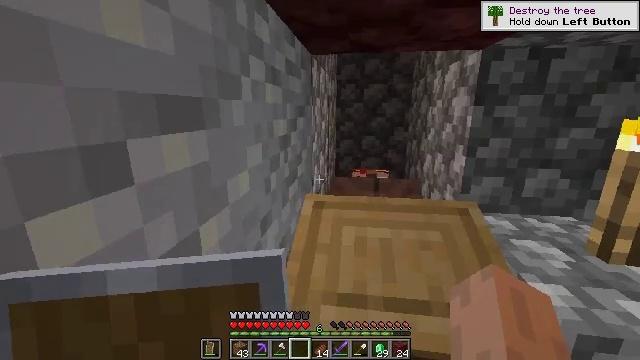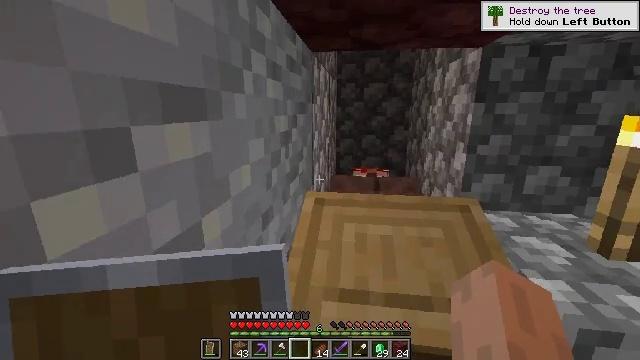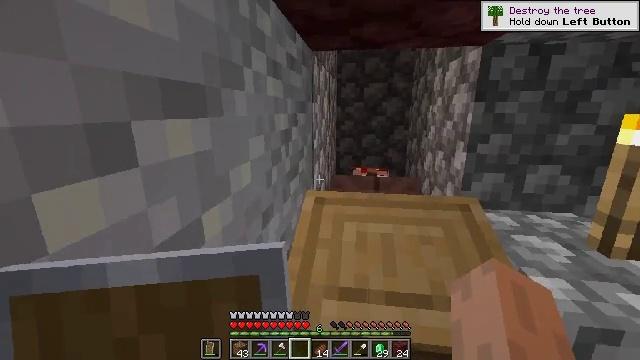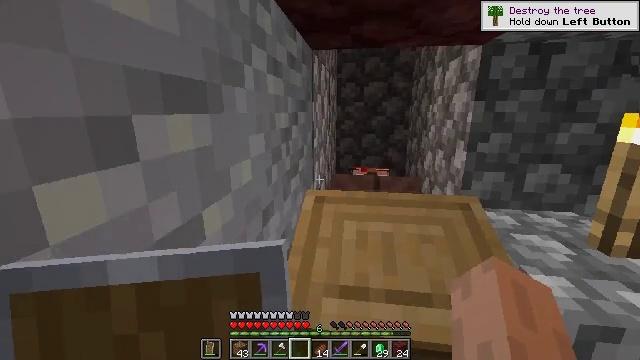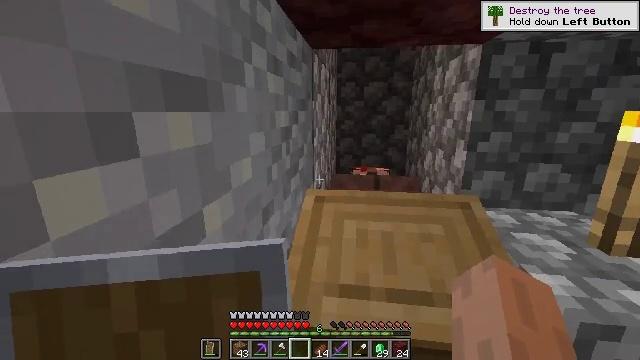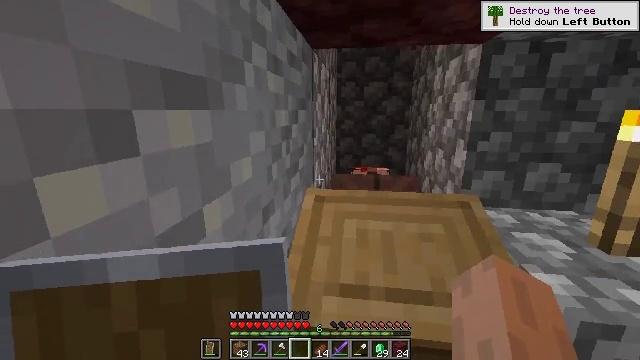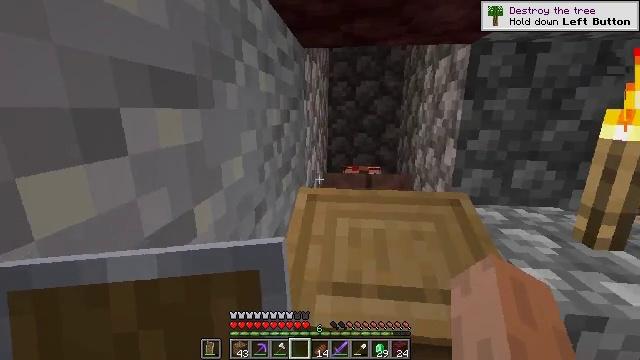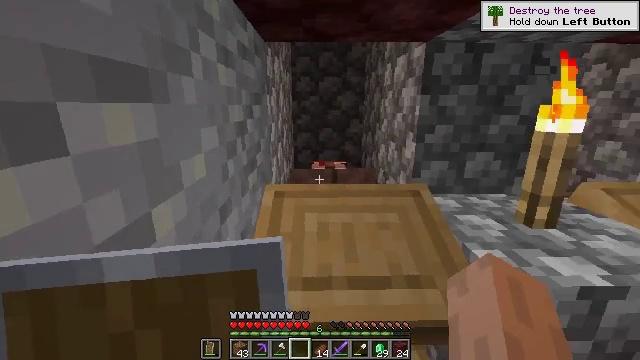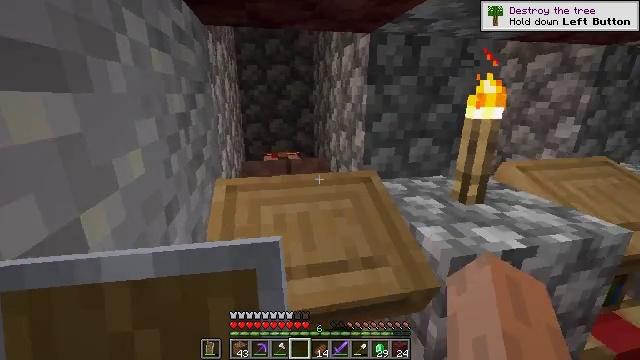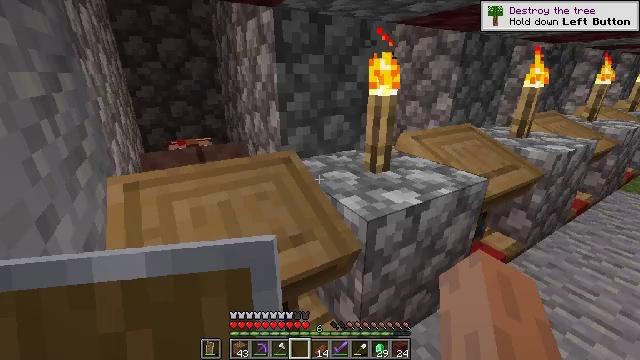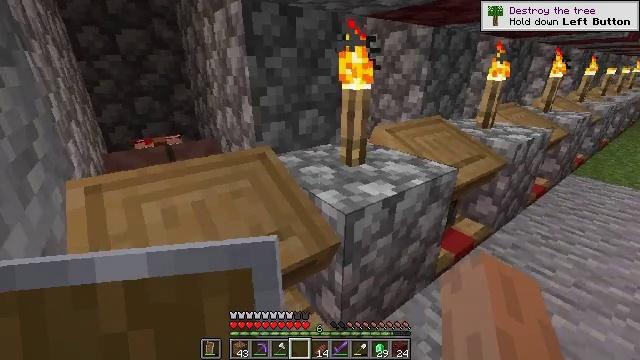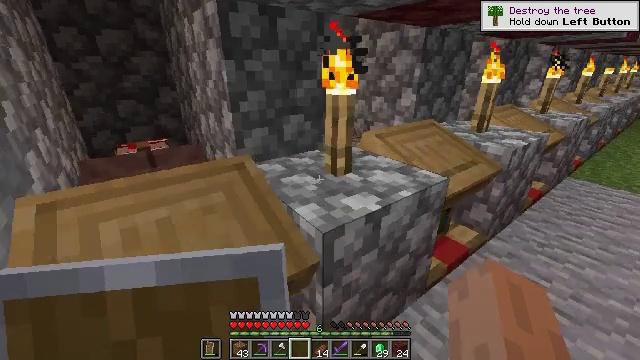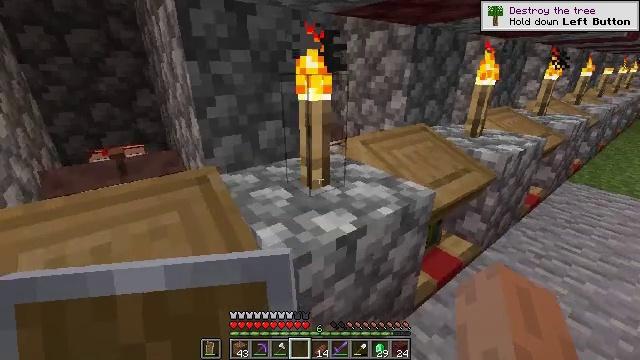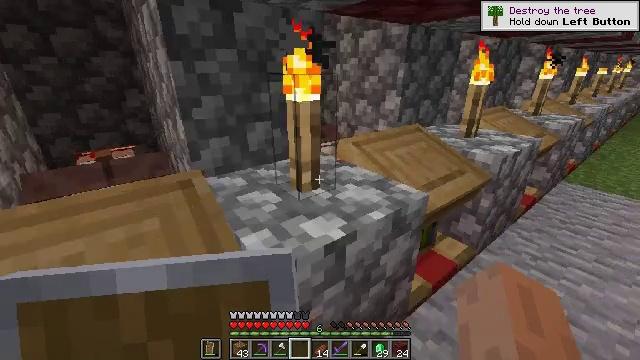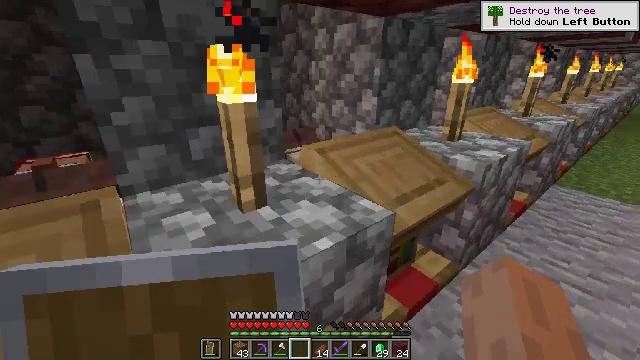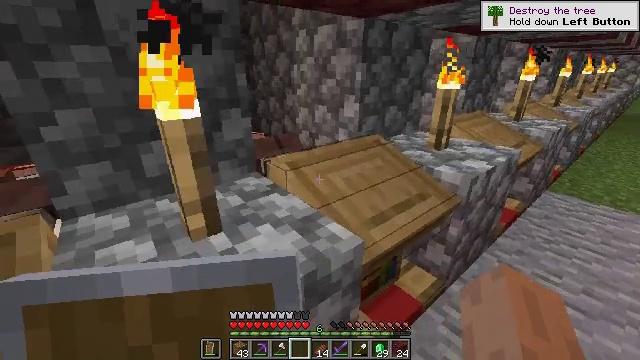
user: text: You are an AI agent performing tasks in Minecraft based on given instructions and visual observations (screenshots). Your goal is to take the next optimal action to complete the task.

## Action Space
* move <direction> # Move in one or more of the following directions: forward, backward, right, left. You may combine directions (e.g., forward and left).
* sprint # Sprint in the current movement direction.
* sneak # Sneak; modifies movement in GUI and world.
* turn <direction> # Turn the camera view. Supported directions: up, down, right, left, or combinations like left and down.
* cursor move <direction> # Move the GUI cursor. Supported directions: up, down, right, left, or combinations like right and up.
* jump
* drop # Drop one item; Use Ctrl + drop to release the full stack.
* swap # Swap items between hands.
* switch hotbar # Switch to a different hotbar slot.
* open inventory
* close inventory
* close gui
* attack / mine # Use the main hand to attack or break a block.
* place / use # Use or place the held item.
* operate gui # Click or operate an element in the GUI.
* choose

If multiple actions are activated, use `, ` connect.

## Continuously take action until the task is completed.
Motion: motion action
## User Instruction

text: Interact with the furnace to make netherite scrap.
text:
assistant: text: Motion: no_op
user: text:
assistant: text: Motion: no_op
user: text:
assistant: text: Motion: no_op
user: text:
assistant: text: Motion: no_op
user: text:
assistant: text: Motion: no_op
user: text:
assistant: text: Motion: turn right
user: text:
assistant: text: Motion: turn right
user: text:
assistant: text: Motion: turn right and down
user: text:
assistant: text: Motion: turn right and down
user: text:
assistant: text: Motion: move forward and move right, turn right and down
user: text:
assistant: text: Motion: move forward and move right
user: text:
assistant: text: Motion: move forward and move right
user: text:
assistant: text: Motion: move forward and move right
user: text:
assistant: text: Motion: move forward and move right
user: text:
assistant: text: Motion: move forward and move right
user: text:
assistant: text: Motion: move forward and move right, turn right
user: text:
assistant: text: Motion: move forward and move right, turn right and down
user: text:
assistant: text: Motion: move forward and move right, turn right
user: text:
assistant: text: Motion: move forward and move right, turn right and up
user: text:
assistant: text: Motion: move forward and move right, turn right and up
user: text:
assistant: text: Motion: move forward and move right
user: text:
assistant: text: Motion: move forward
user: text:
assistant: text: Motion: move forward
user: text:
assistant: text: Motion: move forward
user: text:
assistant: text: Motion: move forward
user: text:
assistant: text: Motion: no_op
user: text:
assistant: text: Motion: no_op
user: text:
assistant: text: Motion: move forward
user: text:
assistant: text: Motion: move forward
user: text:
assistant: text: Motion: no_op